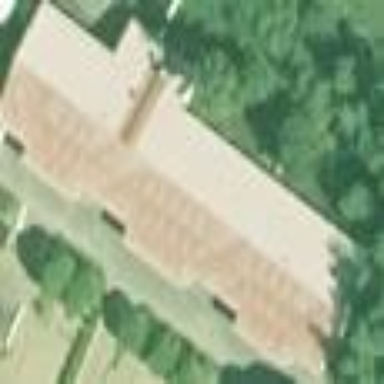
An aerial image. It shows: Kindergarten building.